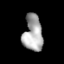
Tissue: lung
Cell type: Epithelial cells
Senescence score: 0.09633
Nuclear area (px): 680
Mean DAPI intensity: 169.563